Current action and preconditions to check: path_clear

Your task: For each precondition in the list above, predict whether it will hold at this action.

Consider the current scene as observed from the mobile robot's camera, and analyze the predicted future states of all dynamic agents (e.g., people, animals, vehicles, or any moving entities) within the NEXT SECOND.

IMPORTANT: Only answer "very likely" if you are absolutely certain—based on strong, clear evidence—that a dynamic agent will violate the precondition in the predicted future state. Do NOT answer "very likely" for unlikely, ambiguous, or low-probability risks.

Ask yourself for each precondition: Is there a high probability, with clear and convincing evidence, that the predicted future states of any dynamic agent will interfere with the predicted future state of the currently executing action within the NEXT SECOND, causing that precondition to fail?

Assess the risk level based on these predictions. Use "likely" or "very likely" if motions create a clear risk of interference.

Use "neutral" or "improbable" if agents are nearby but their predicted paths are clearly diverging or non-conflicting.

Failure Risk Categories: "very improbable", "improbable", "neutral", "likely", "very likely"

Answer Format: Output ONLY the probability_of_failure value from these categories: "very improbable", "improbable", "neutral", "likely", "very likely"

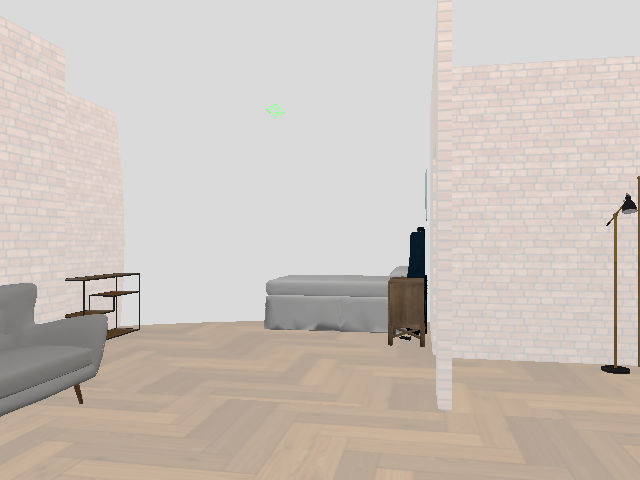

Answer: very improbable